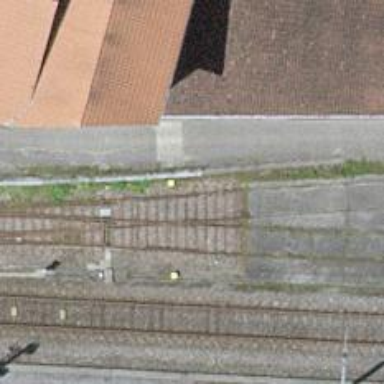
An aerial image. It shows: Single railway spur track.